Question: I'm trying to 'sendFile' index.html from inside my client directory which is at the same level as my server directory, and getting the following error:
'''
TypeError: undefined is not a function
at Object.handle (/myapp/server/routes/routes.js:24:7)
'''
This is line 24 of my routes.js:
'res.sendFile(path.join(__dirname + '../client/dashboard/index.html'));'
'''
dashRouter.get('/', function(req, res) {
console.log('try to load dashboard');
// res.render('../index.html');
// res.send('dashboard!');
res.sendFile(path.join(__dirname + '../client/dashboard/index.html'));
});
return dashRouter;
'''

---
Using Express '4.10.0'
Do you know why I'm getting that undefined error on the 'res.sendFile' line?
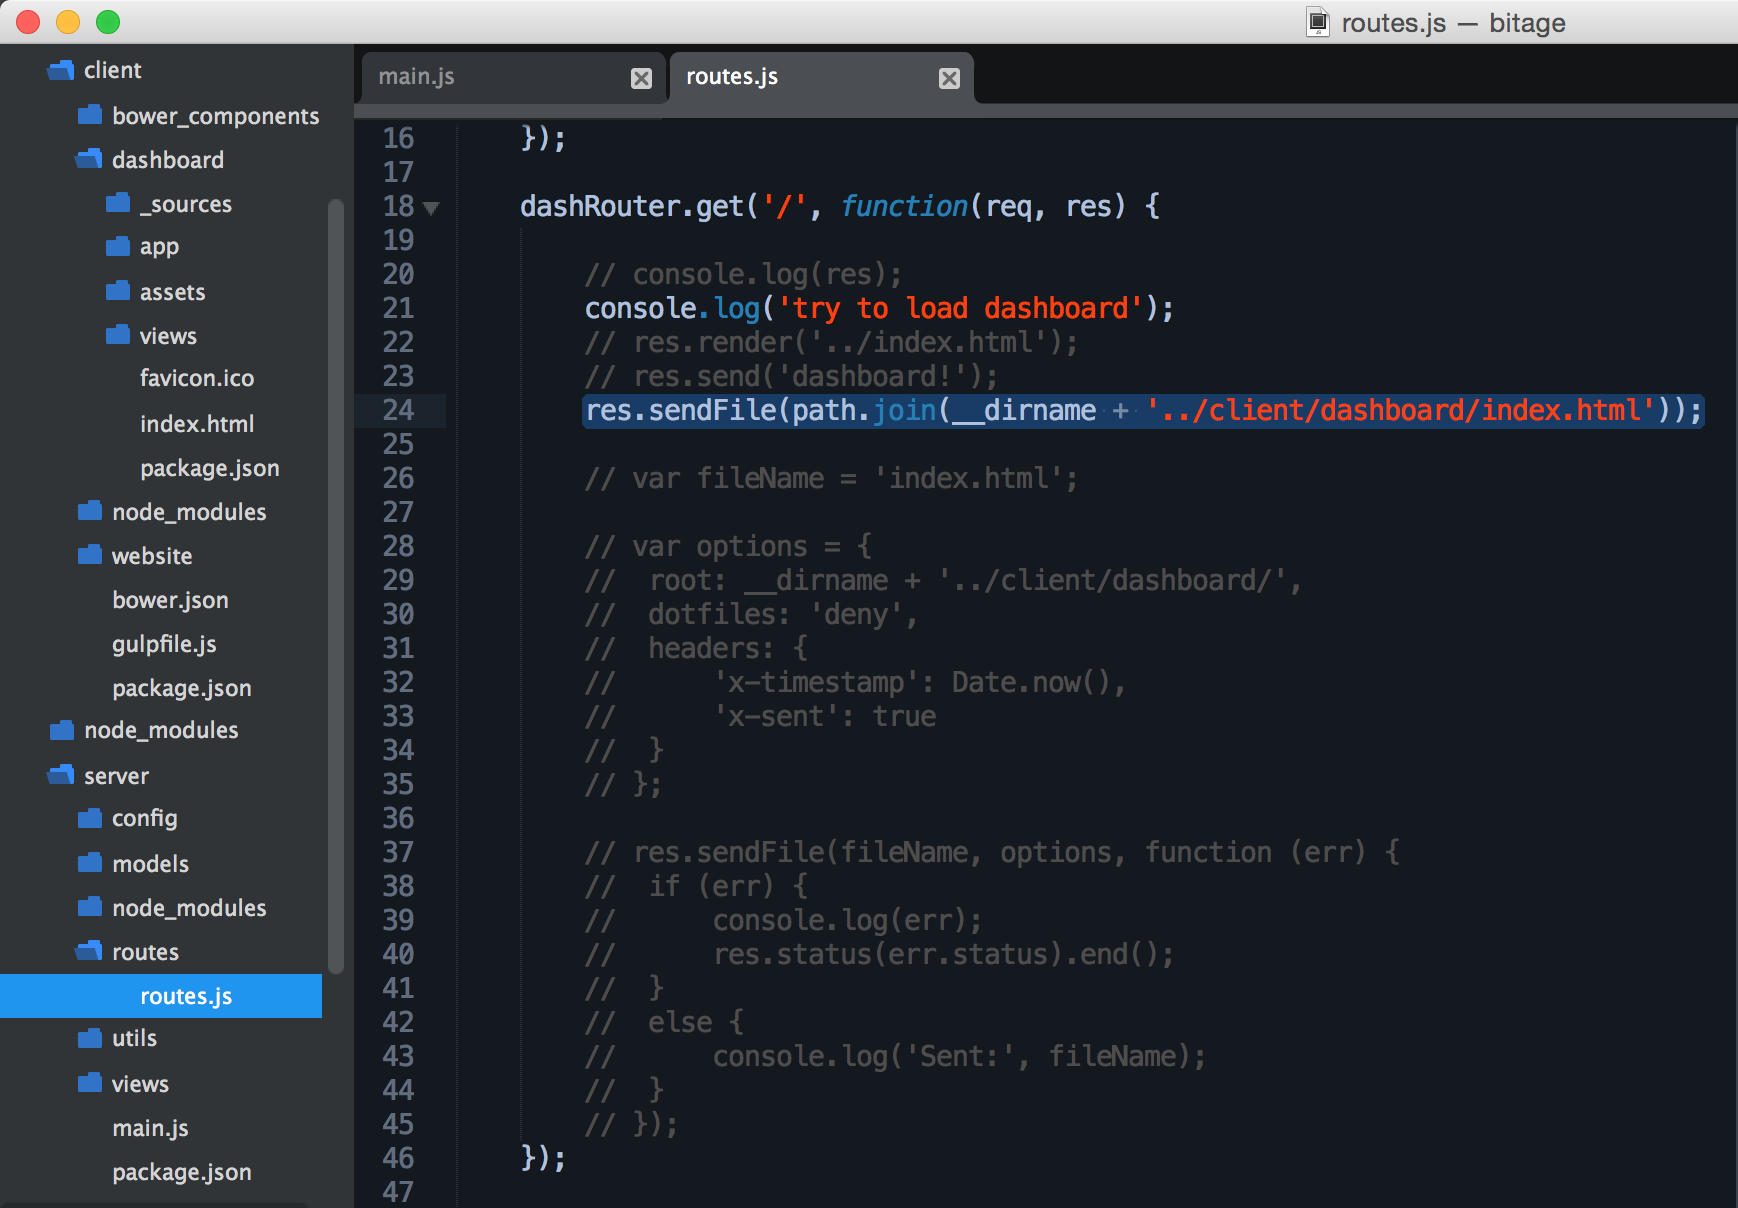
Answer: I needed to set the root path variable in sendFile
'''
var website = express.Router();
app.use('/website', website);
website.use(function(req, res, next) {
console.log(req.method, req.url);
next();
});
website.get('/', function(req, res) {
var path = 'index.html';
res.sendfile(path, {'root': '../client/website/'});
// res.sendfile('../client/website/index.html');
});
'''
My HTML is getting rendered again!